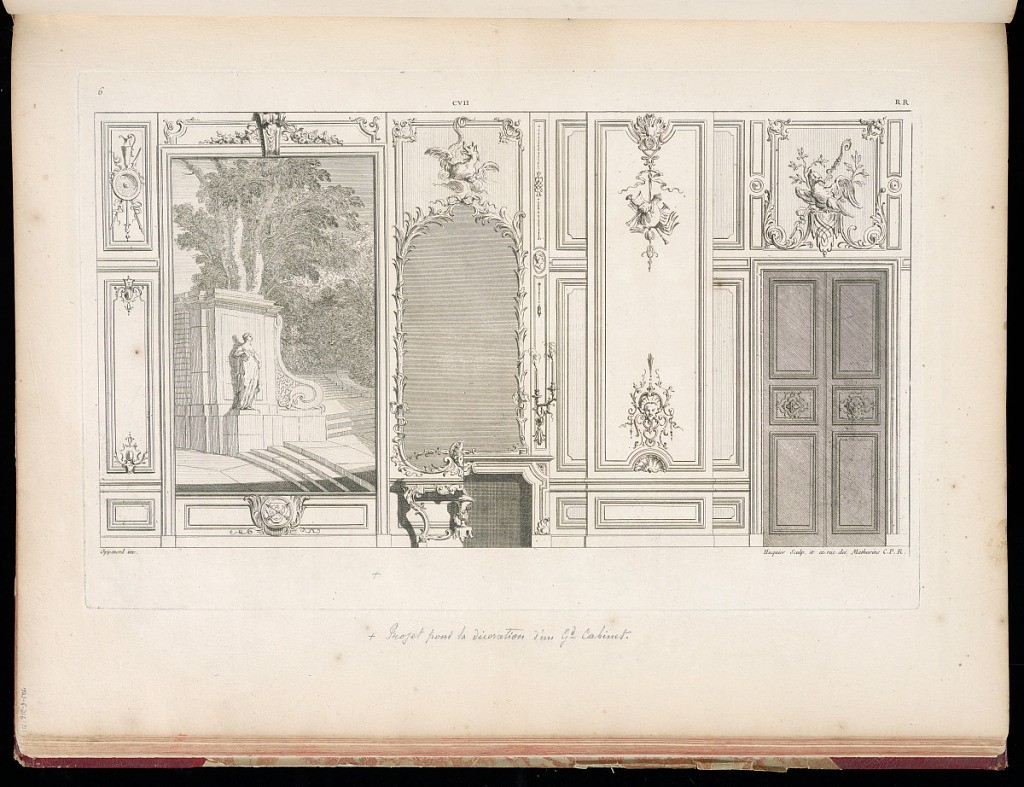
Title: Elevation of an Apartment Interior
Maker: Gilles-Marie Oppenord, French, 1672–1742
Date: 1749-1761
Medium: Etching and engraving on laid paper
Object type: Bound print
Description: Elevation of an apartment interior with a large mirror, framed by rocaille acanthus leaves and topped with a carved dragon, at the center. The base of the mirror is divided: the left, a console table; to the right, a fireplace. On the left side of the plate is a large painting of a garden with an ornamental clasp at the top of the frame. On the right side of the plate is a panel with trophies of musical motifs and a set of double doors. The plate is signed and numbered.